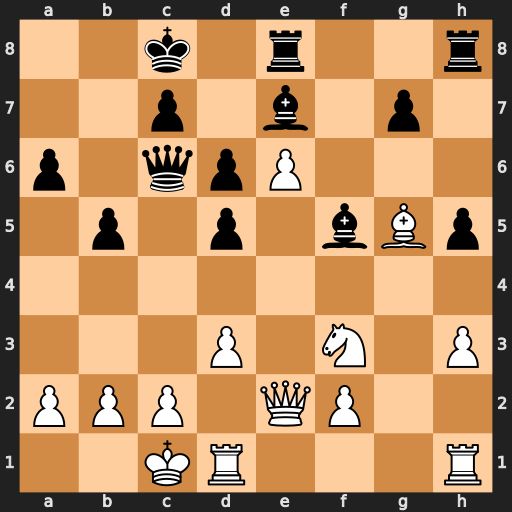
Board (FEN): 2k1r2r/2p1b1p1/p1qpP3/1p1p1bBp/8/3P1N1P/PPP1QP2/2KR3R
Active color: w
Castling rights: -
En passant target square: -
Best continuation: Bxe7 Rxe7 Nd4 Qe8 Nxf5